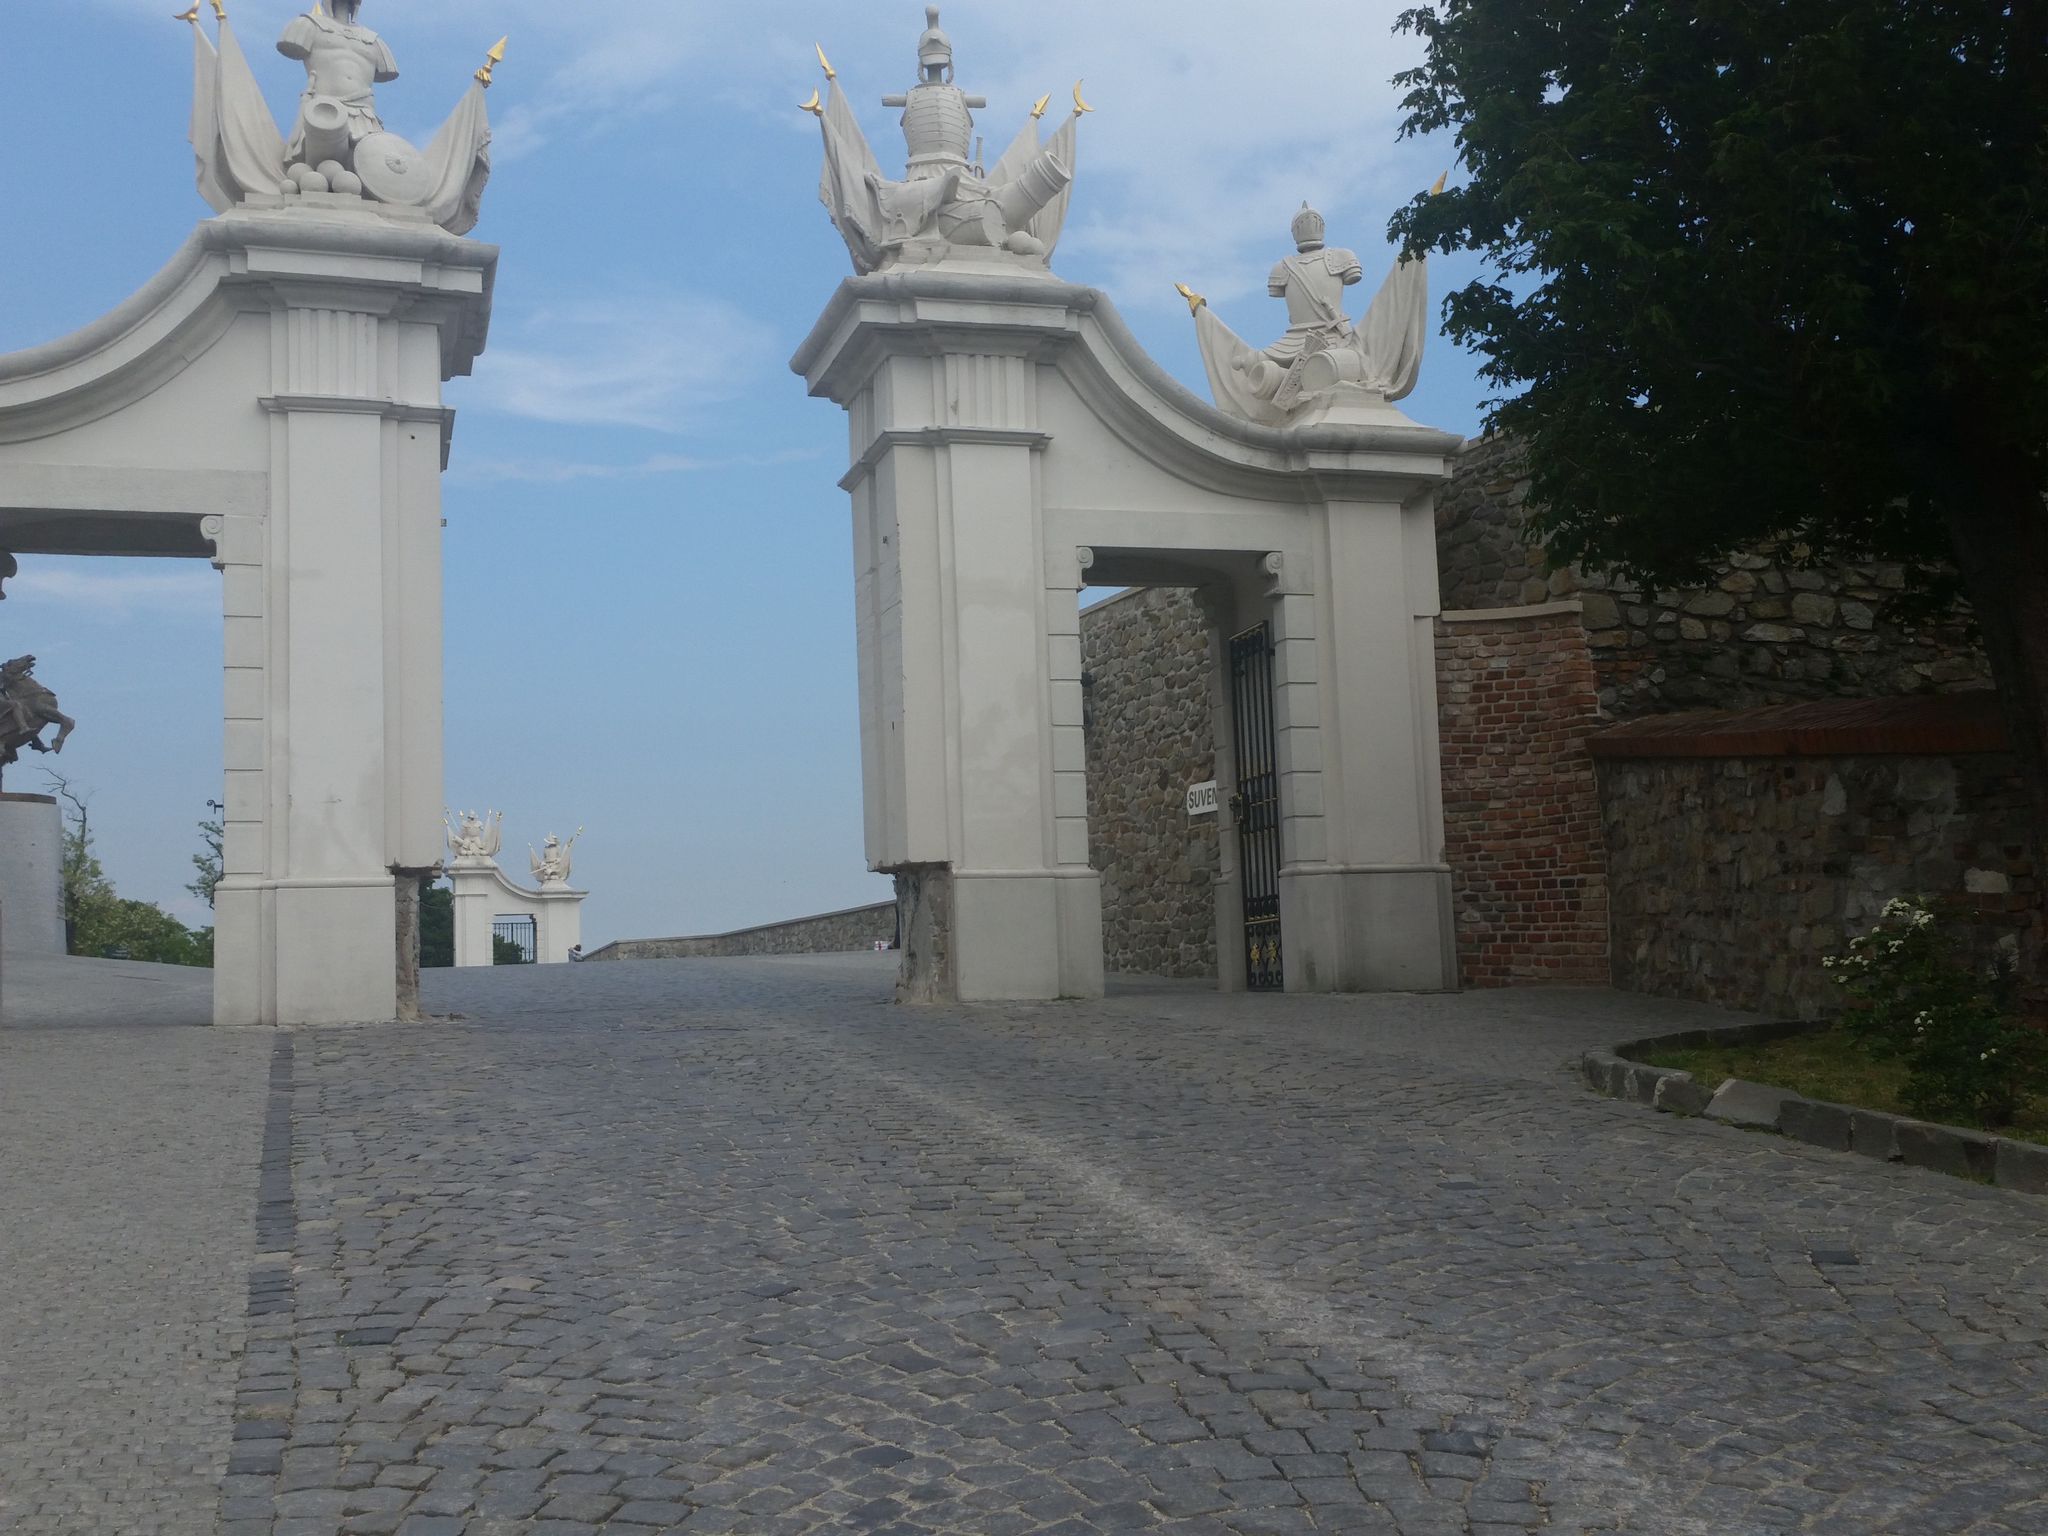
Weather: clear
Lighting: day
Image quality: good
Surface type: walking surface
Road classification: pedestrian, footway
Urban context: urban centre
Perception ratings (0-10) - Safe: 5.93, Lively: 6.57, Beautiful: 7.26, Boring: 8.29, Depressing: 6.09, Wealthy: 5.14